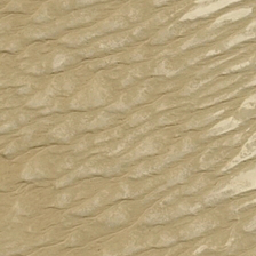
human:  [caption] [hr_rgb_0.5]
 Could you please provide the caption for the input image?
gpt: There is a lot of sand in the desert.

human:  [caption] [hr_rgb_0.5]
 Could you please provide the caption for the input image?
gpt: There is so much sand in the desert.

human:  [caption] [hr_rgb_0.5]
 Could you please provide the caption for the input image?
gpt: There are a lot of sand in the desert.

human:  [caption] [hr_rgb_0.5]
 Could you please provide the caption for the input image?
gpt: Sand in the desert

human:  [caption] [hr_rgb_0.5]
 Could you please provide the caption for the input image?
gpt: There is so much sand in the desert.